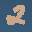
Label: 2